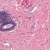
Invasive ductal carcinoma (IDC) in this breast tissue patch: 0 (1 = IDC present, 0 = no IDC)